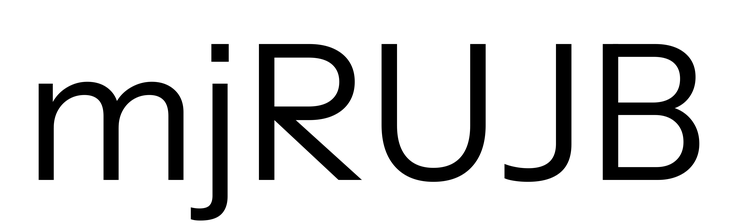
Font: InstrumentSans_Regular